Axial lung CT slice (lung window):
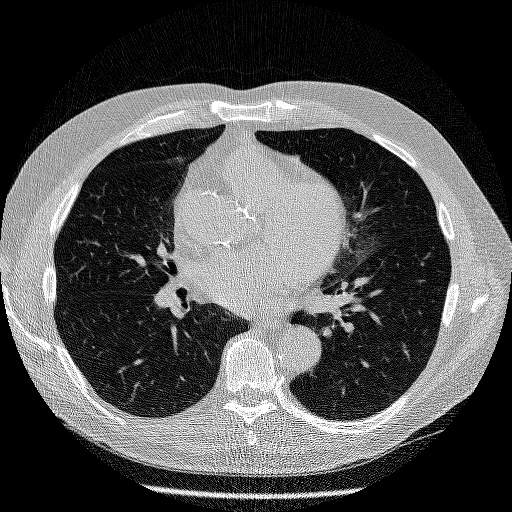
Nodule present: no